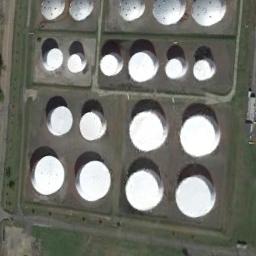
Label: storage tanks